Question: What is the value of the measurement in the image?
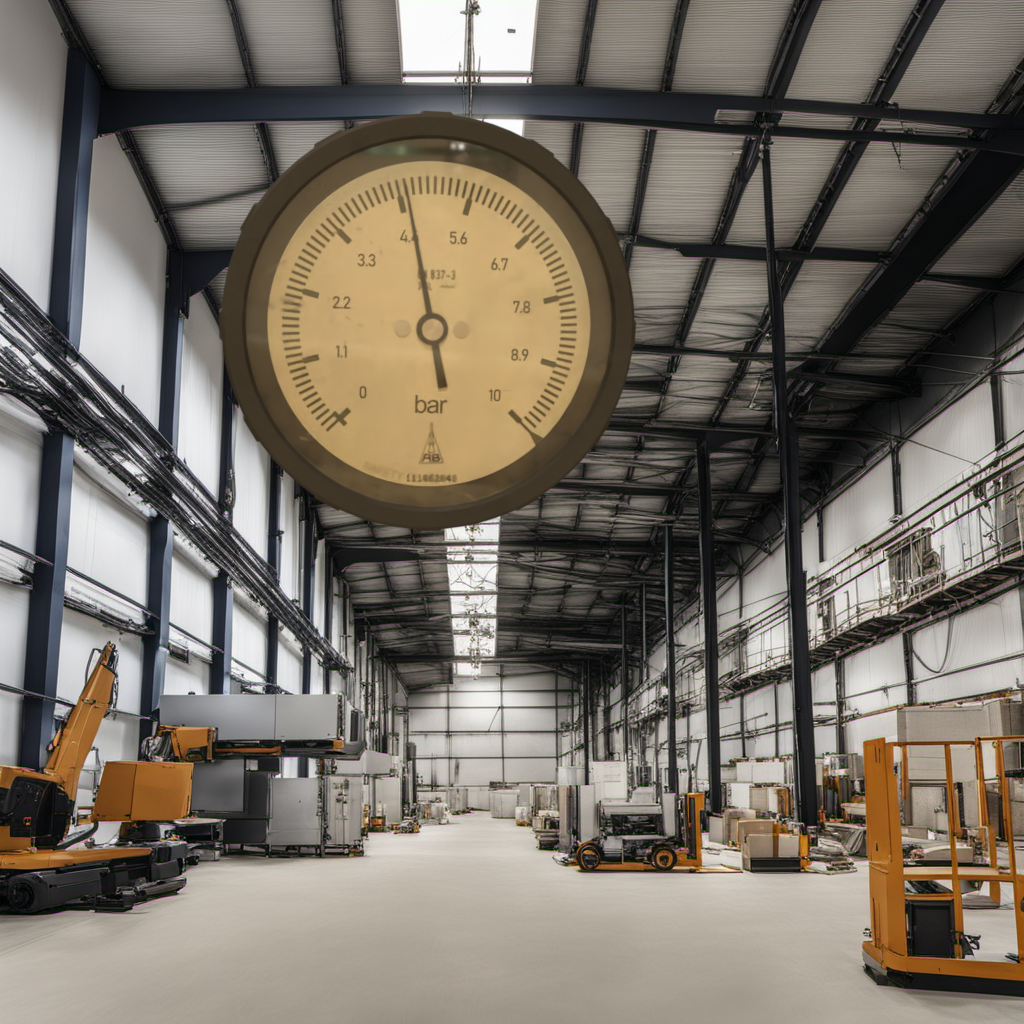
Answer: The result is 4.57
Question: What is the reading range of the measurement in the image?
Answer: The range is from 0 to 10
Question: What is the minimum and maximum value range of the measurement in the image?
Answer: The minimum value is 0 and the maximum value is 10